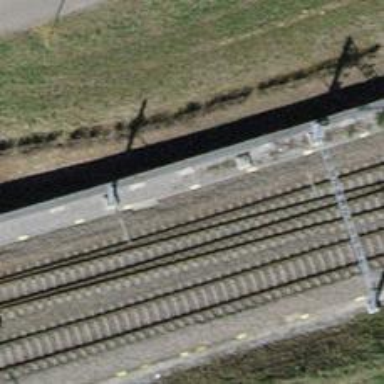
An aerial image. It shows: Single-track railway with electrified contact lines.